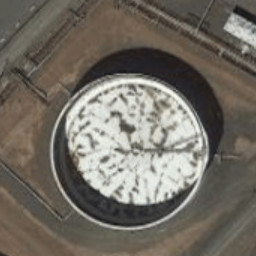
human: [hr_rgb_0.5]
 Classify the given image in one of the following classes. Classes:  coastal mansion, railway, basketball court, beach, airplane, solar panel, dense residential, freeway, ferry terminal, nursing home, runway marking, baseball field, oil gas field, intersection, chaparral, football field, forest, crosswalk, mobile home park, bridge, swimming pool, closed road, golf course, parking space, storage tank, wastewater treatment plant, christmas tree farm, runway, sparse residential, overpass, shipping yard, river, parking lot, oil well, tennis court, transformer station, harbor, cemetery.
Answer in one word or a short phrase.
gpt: storage tank